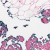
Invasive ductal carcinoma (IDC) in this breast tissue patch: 0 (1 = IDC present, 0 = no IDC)